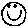
Label: smiley face